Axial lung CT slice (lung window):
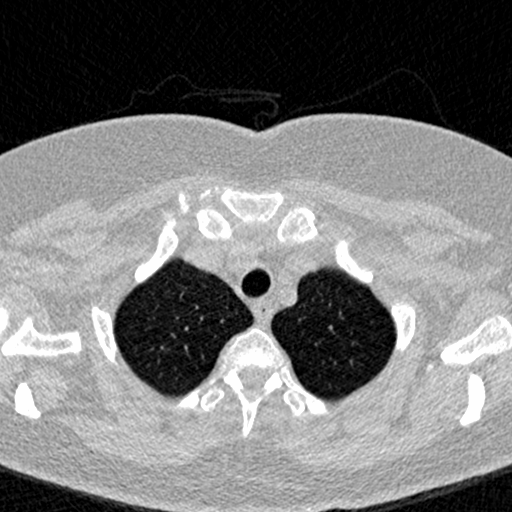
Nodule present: no